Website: lowes
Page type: review-order
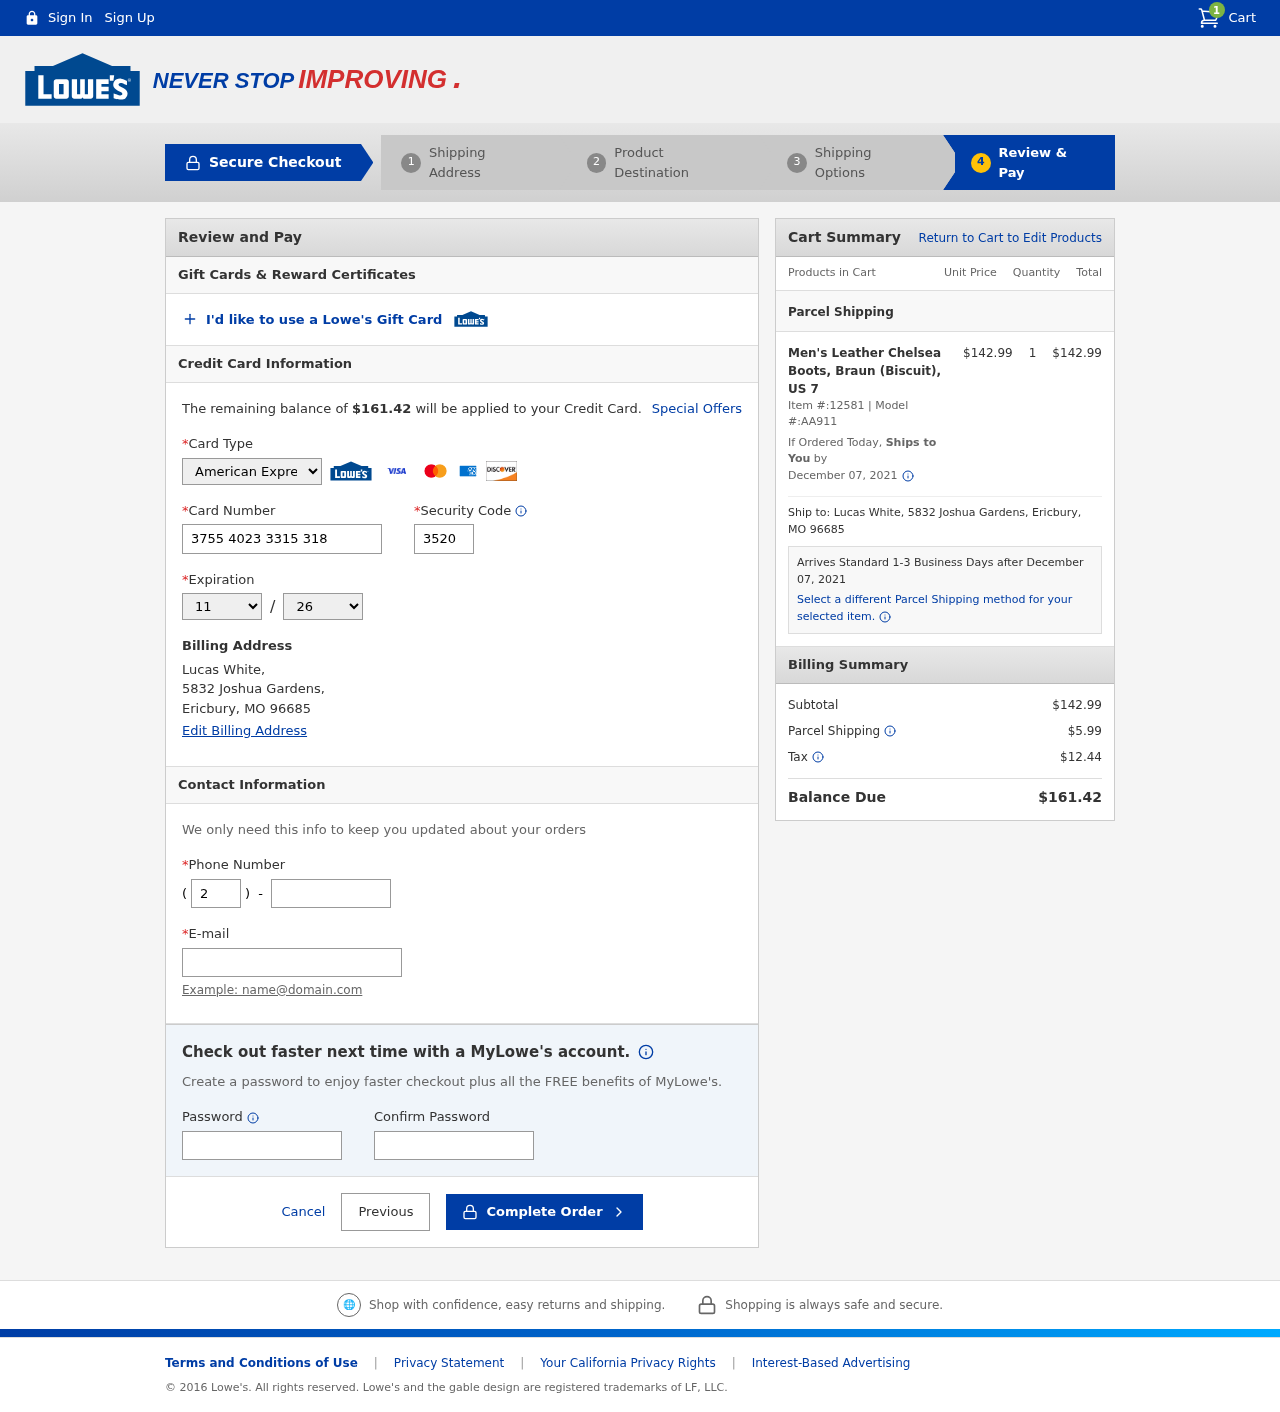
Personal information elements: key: PII_CARD_CVV
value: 3520
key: PII_CARD_EXPIRY_MONTH
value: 11
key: PII_CARD_EXPIRY_YEAR
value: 26
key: PII_CARD_NUMBER
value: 3755 4023 3315 318
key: PII_CARD_TYPE
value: American Express
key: PII_CITY
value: Ericbury
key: PII_EMAIL
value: lucaswhite@hotmail.com
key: PII_FULLNAME
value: Lucas White,
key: PII_PHONE
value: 2277172156
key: PII_PHONE_AREA
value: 227
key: PII_POSTCODE
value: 96685
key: PII_STATE_ABBR
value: MO
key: PII_STREET
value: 5832 Joshua Gardens,
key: PII_FULLNAME2
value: Lucas White
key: PII_STREET2
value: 5832 Joshua Gardens
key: PII_CITY_STATE_ZIP2
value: Ericbury, MO 96685
Product elements: key: PRODUCT1_NAME
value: Men's Leather Chelsea Boots, Braun (Biscuit), US 7
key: PRODUCT1_PRICE
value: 142.99
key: PRODUCT1_QUANTITY
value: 1
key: PRODUCT1_ITEM_NUMBER
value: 12581
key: PRODUCT1_MODEL_NUMBER
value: AA911
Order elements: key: ORDER_NUM_ITEMS
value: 1
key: ORDER_TOTAL
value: $161.42
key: ORDER_SHIPPING_DATE
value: December 07, 2021
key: ORDER_SUBTOTAL
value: $142.99
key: ORDER_SHIPPING_DATE2
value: December 07, 2021
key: ORDER_SUBTOTAL2
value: $142.99
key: ORDER_SHIPPING_COST
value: $5.99
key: ORDER_TAX
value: $12.44